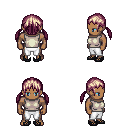
a pixel art fantasy rpg character, male body template, human, dark skin, white sleeveless shirt, white pants, white blonde twin-tailed hairstyle, ghillies, four views (front, back, left, right), 2x2 character sprite sheet, small pixel art, hard edges, no anti-aliasing